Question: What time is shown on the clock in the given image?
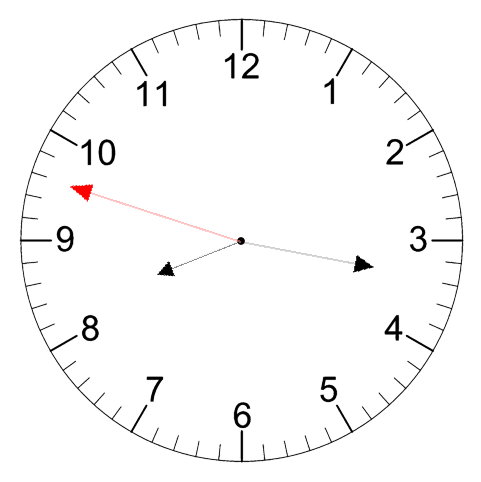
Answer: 08:16:48